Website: apple-inc
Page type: customer-info-address
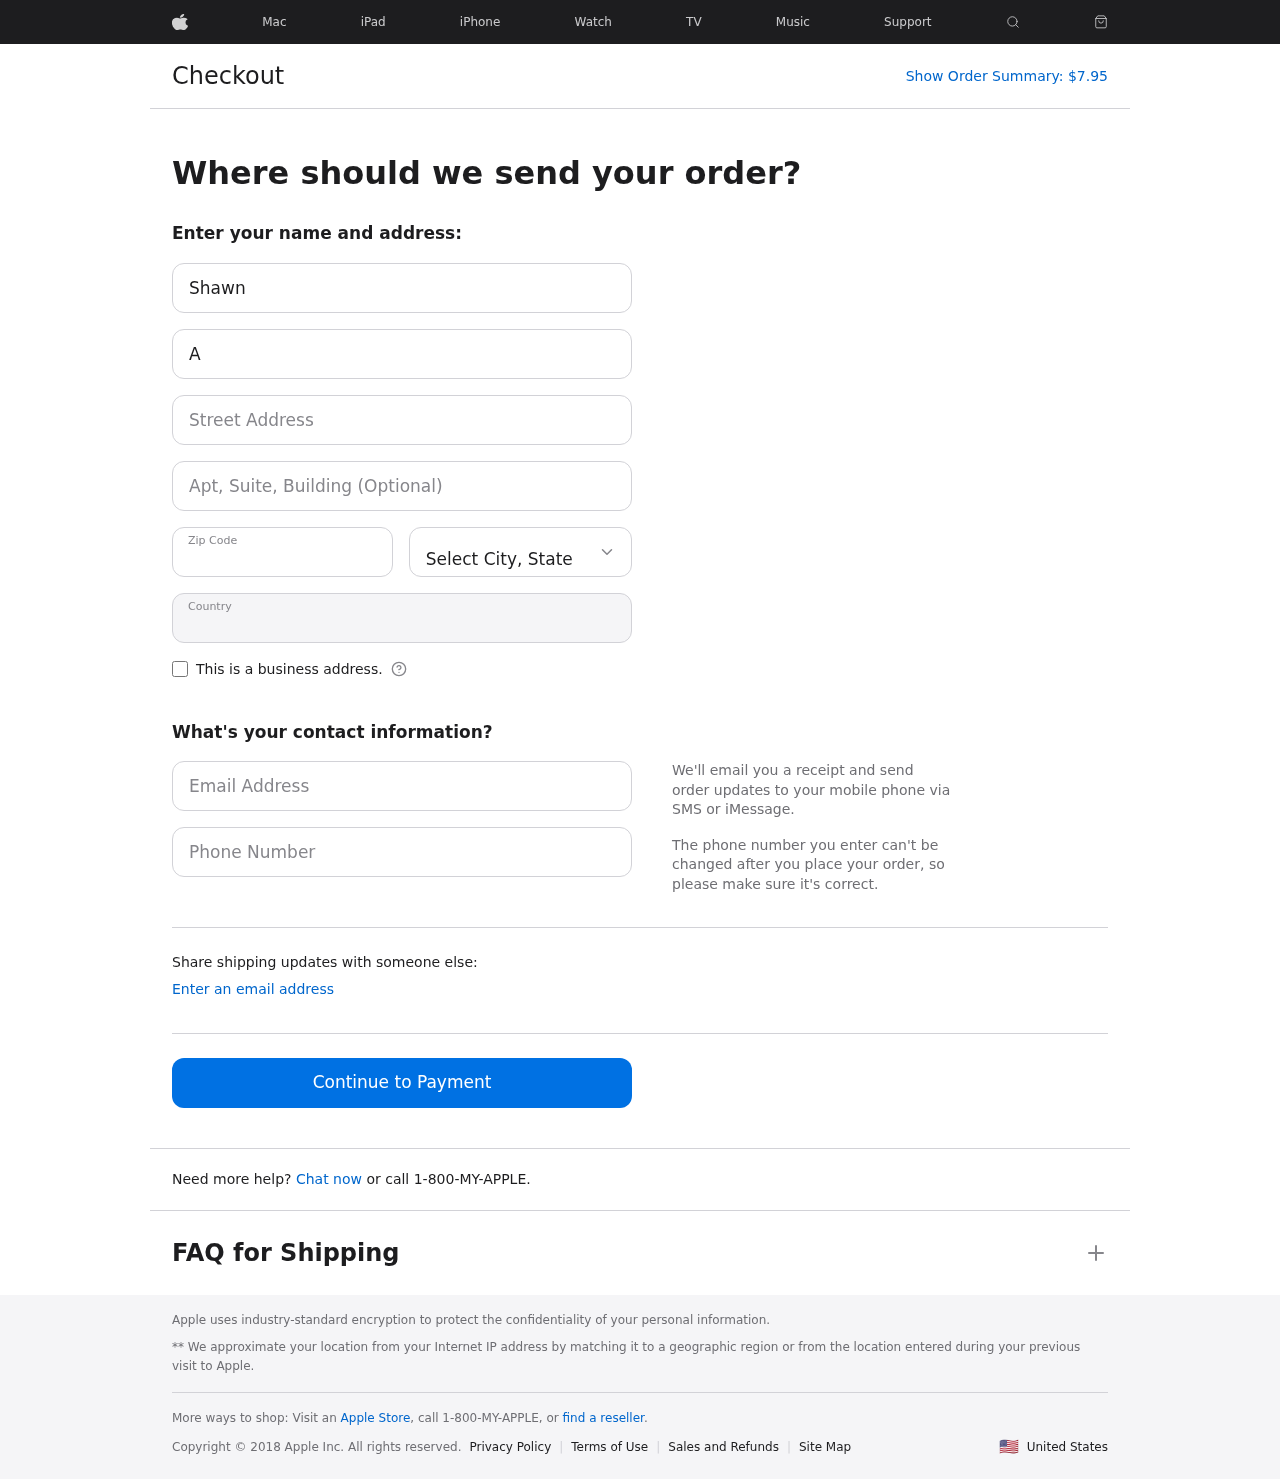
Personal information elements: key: PII_CITY_STATE
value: East Eric, IN
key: PII_COUNTRY
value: United States
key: PII_EMAIL
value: savery@yahoo.com
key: PII_FIRSTNAME
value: Shawn
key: PII_LASTNAME
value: Avery
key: PII_PHONE
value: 9087563629
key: PII_POSTCODE
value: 56919
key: PII_STREET
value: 195 Heidi Ridges Suite 740
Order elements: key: ORDER_TOTAL
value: $7.95